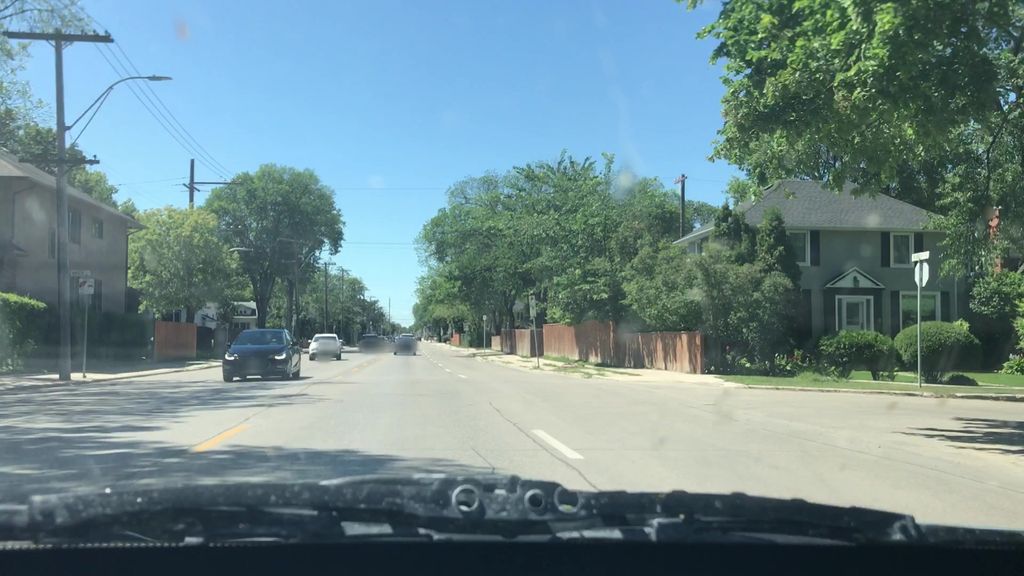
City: winnipeg